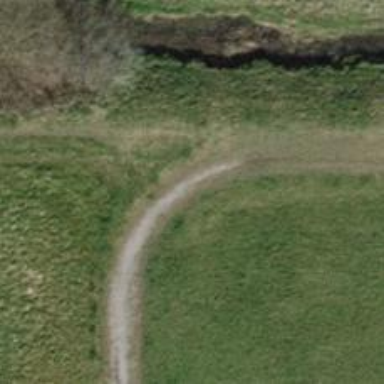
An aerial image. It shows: Ground track with grade3 quality.